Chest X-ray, PA view. Patient: 75 years old, sex M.
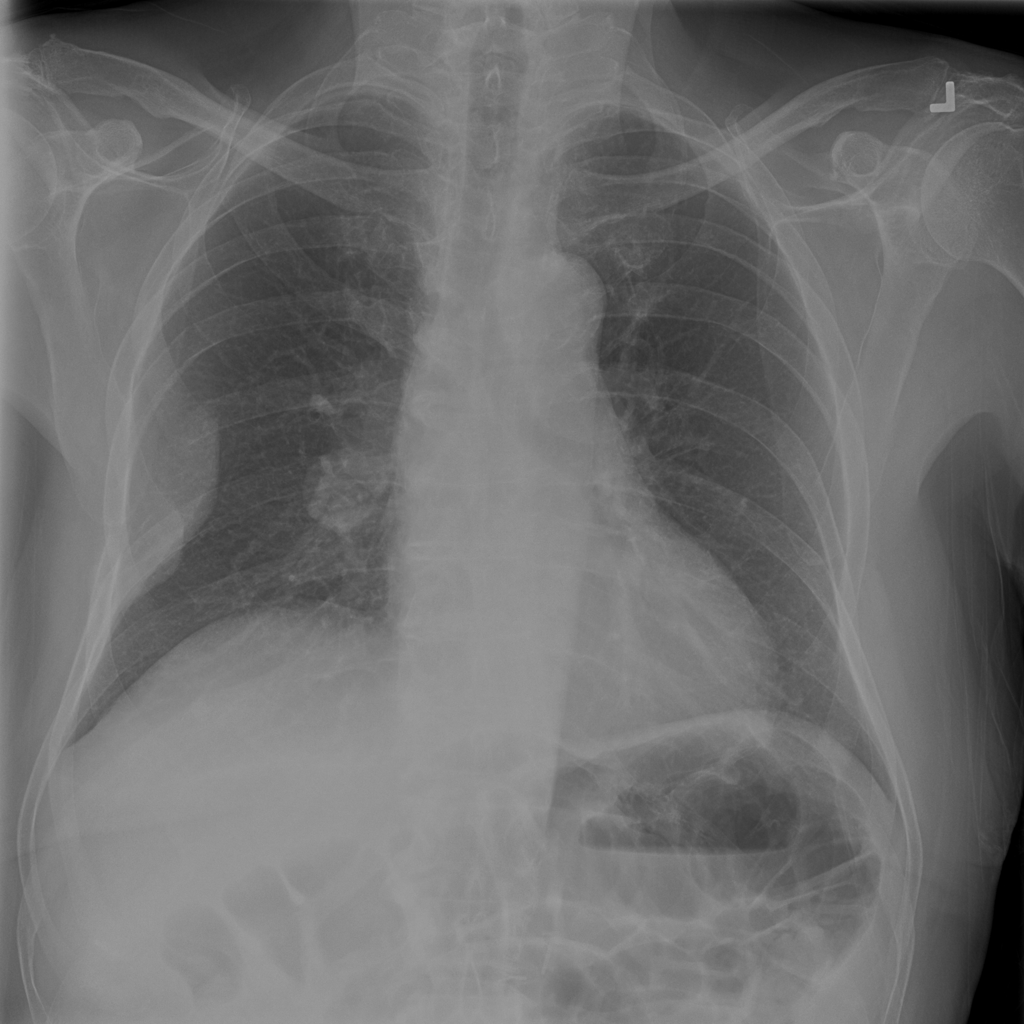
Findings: Effusion